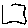
Label: square